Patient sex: F
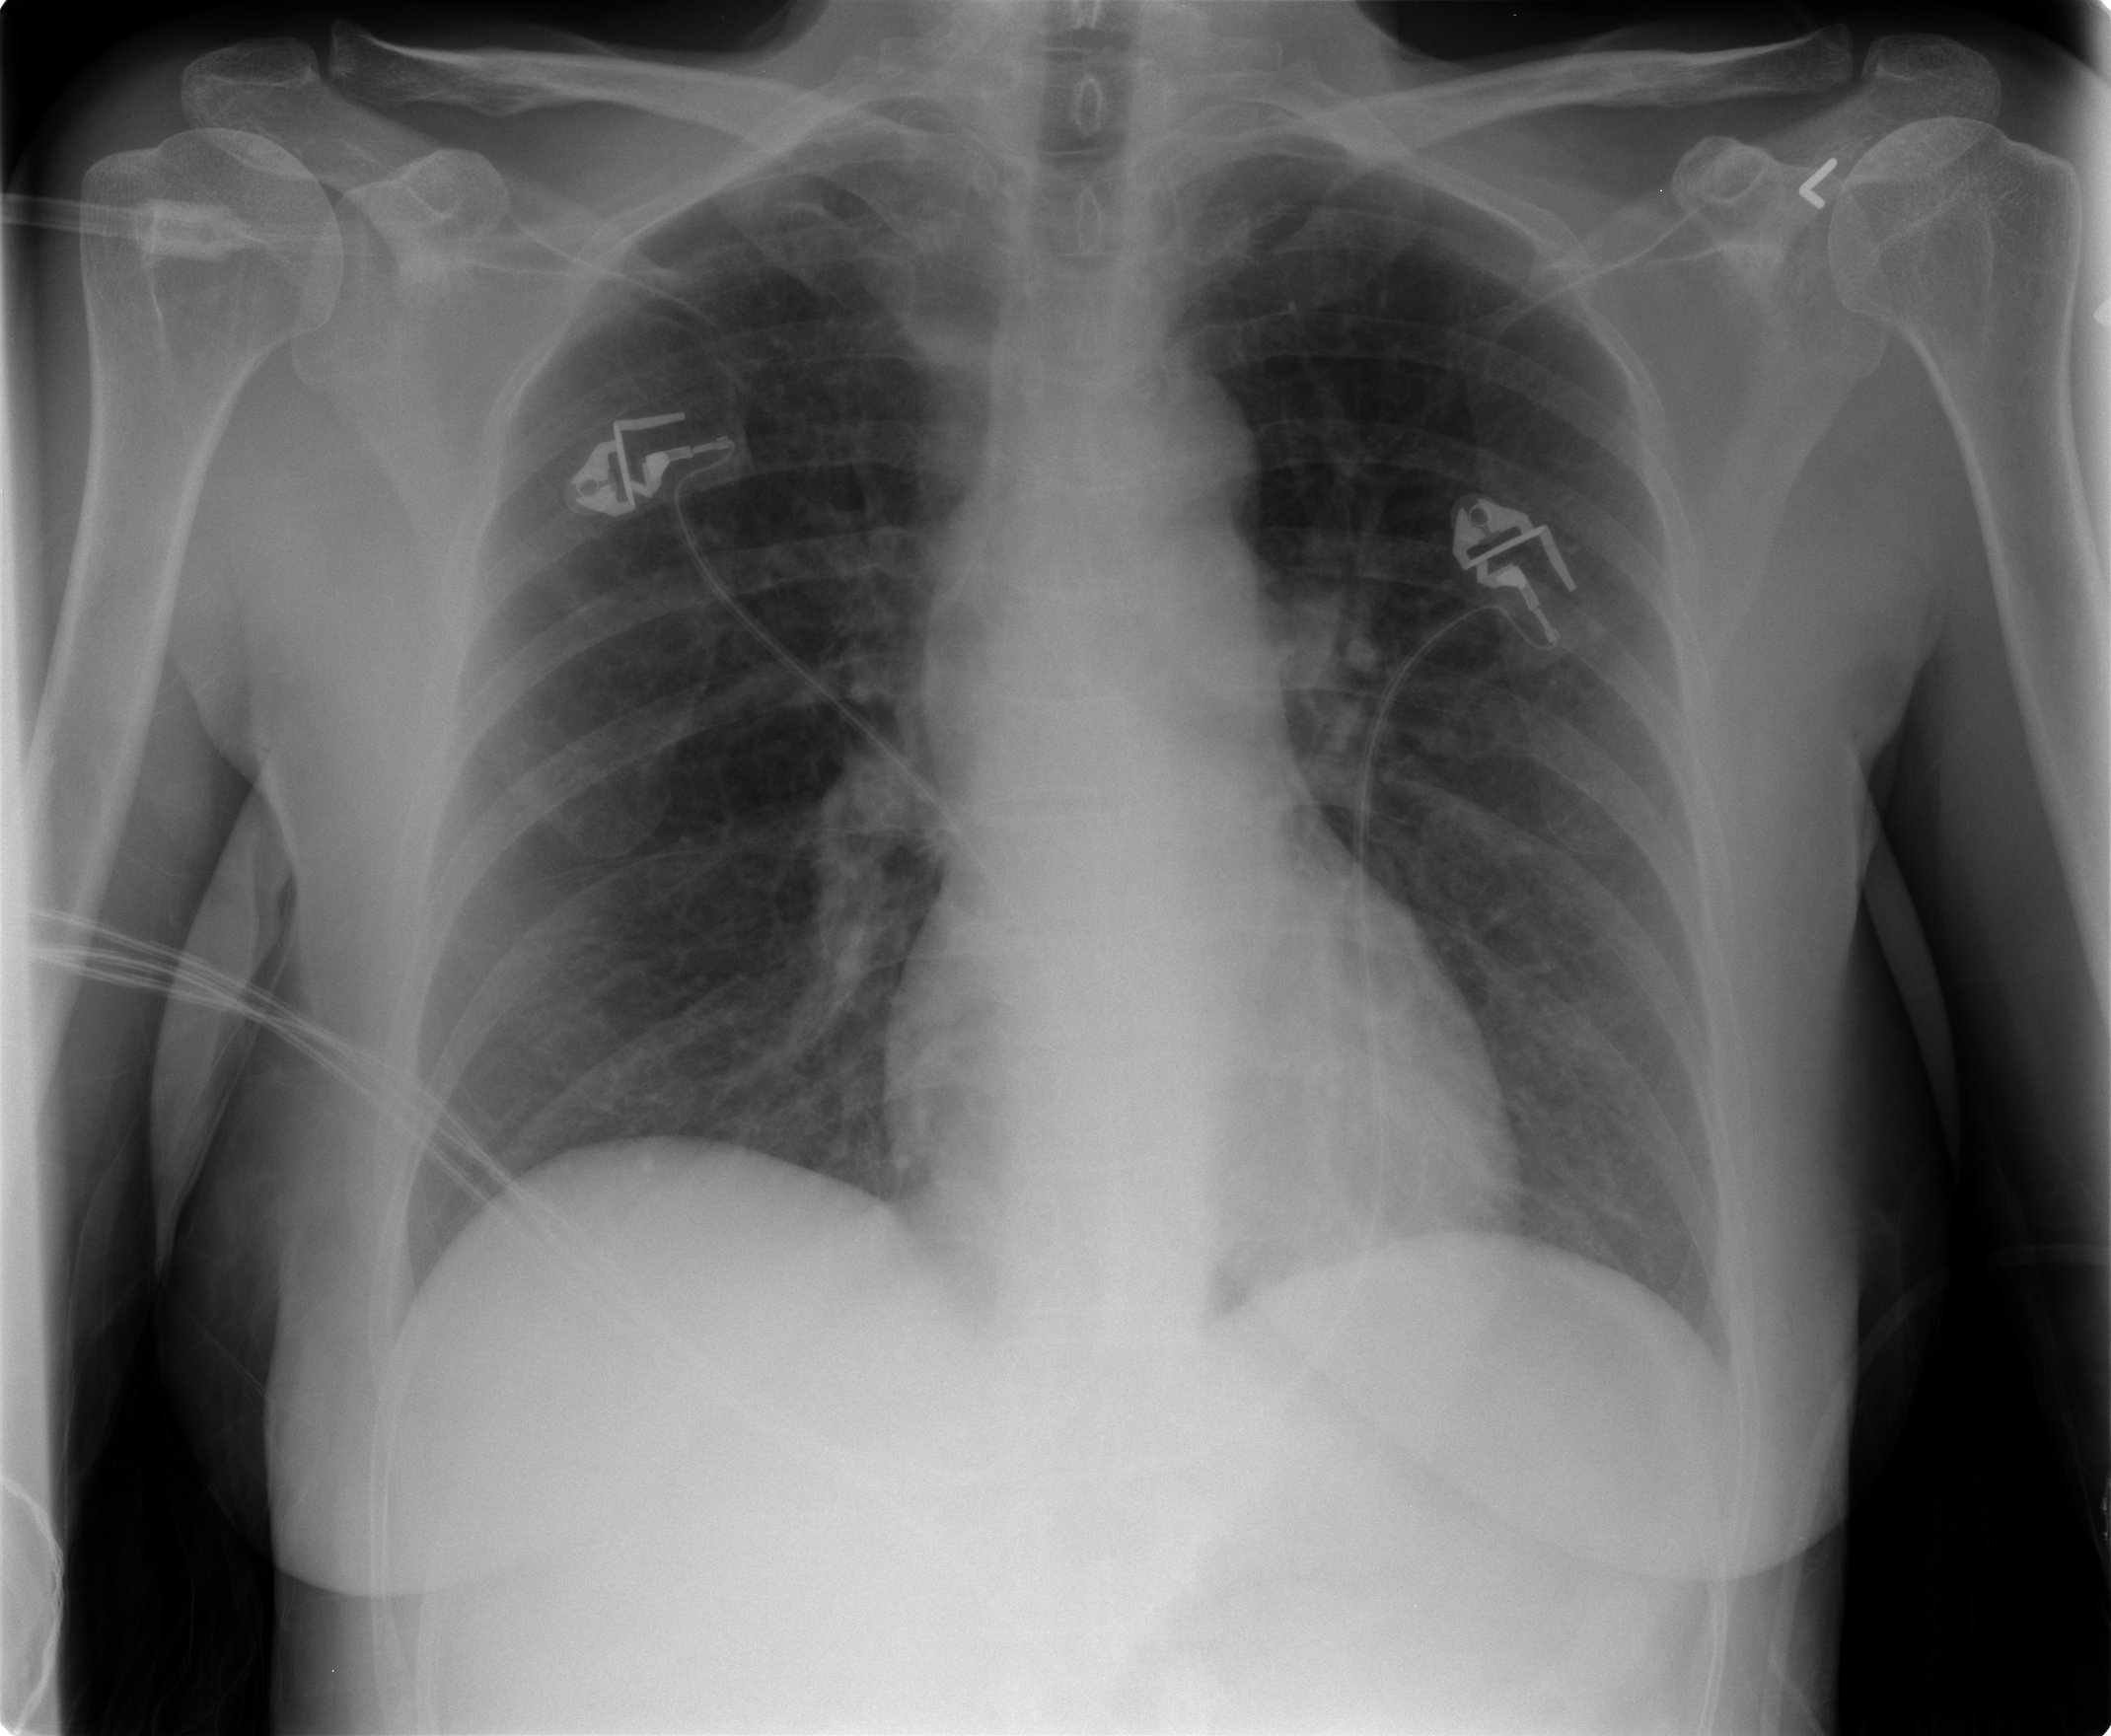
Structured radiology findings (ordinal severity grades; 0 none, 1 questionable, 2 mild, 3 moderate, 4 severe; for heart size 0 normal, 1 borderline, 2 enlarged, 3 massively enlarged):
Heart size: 0
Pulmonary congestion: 0
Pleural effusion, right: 0
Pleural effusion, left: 0
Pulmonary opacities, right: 0
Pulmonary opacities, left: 0
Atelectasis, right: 0
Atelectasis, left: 1